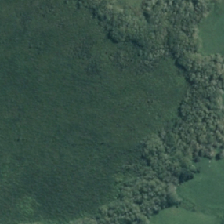
Land cover: herbaceous_freshwater_vege